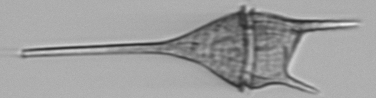
Label: Tripos_lineatus